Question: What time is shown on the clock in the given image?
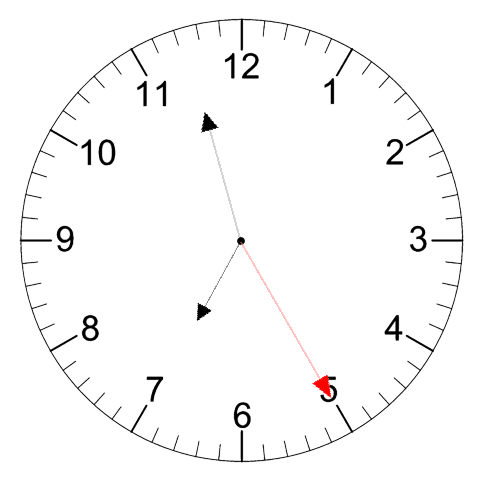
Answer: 06:57:25